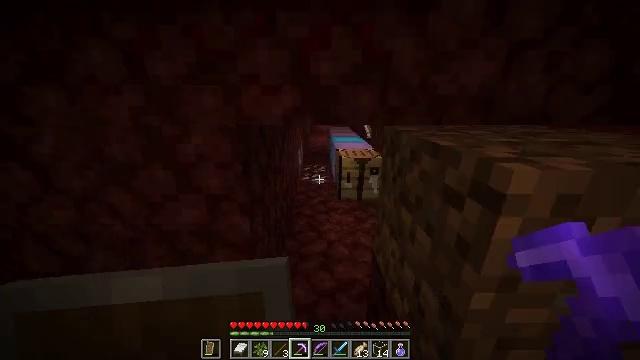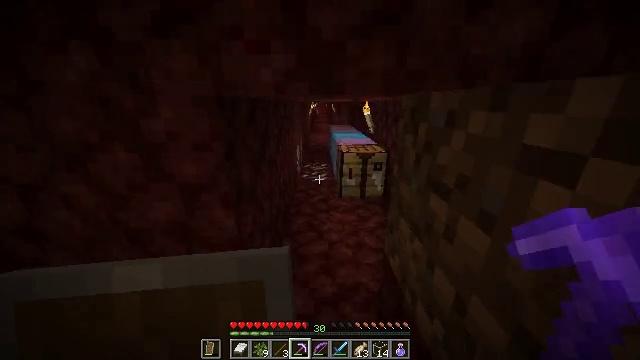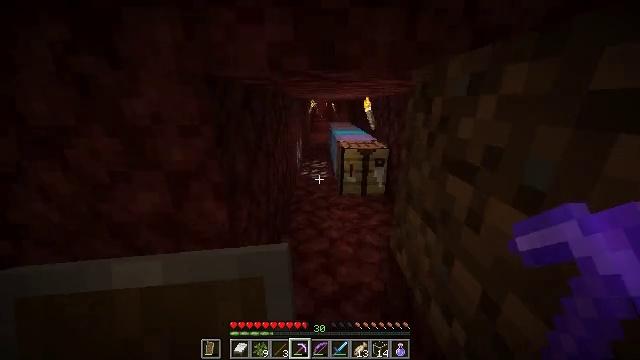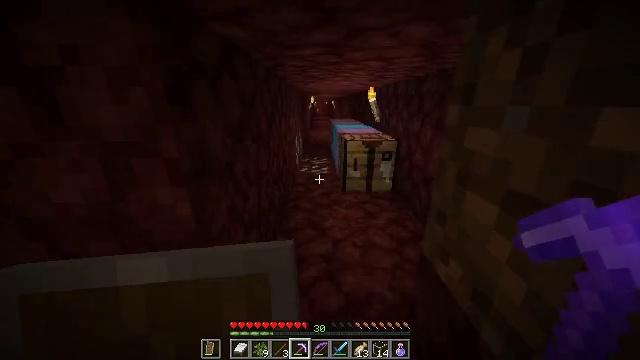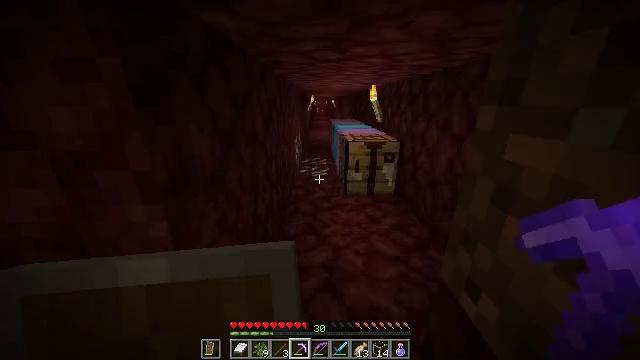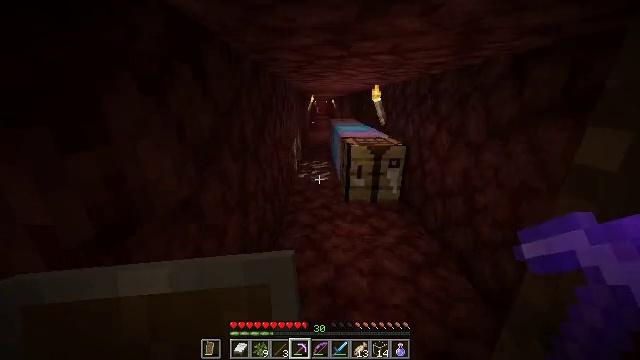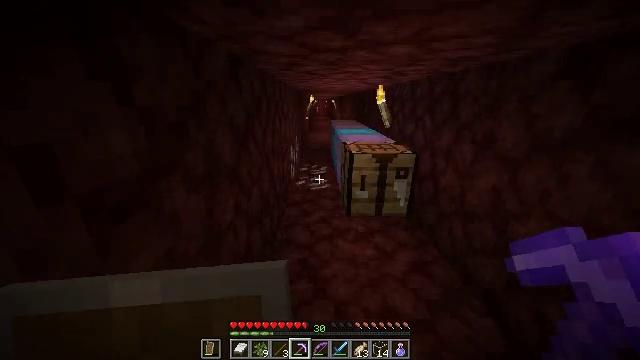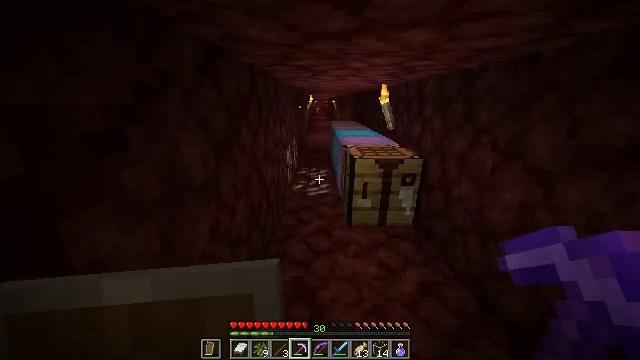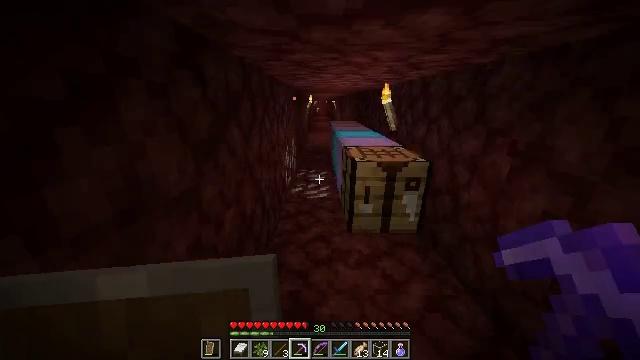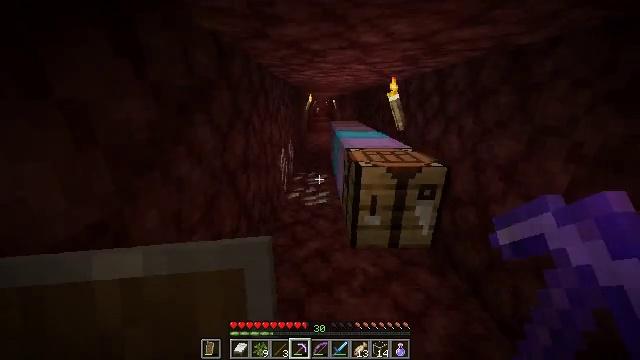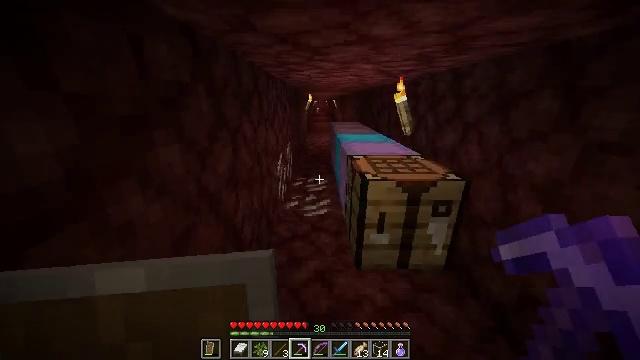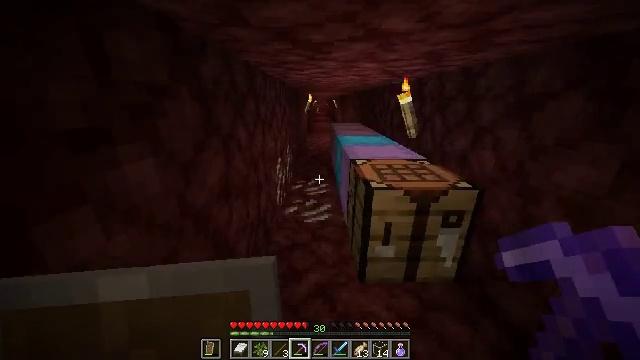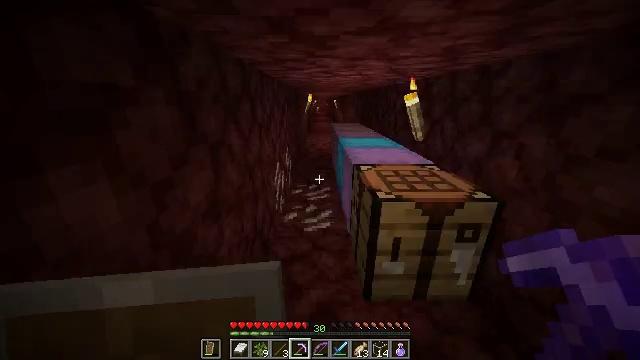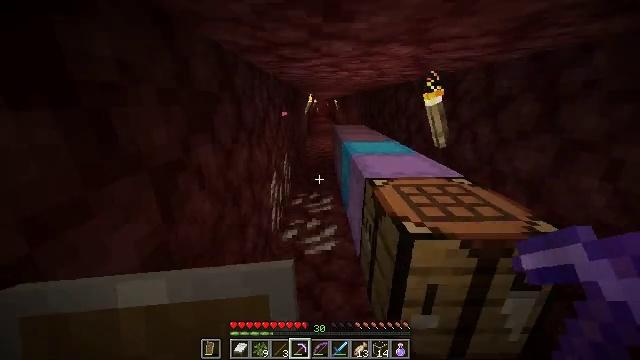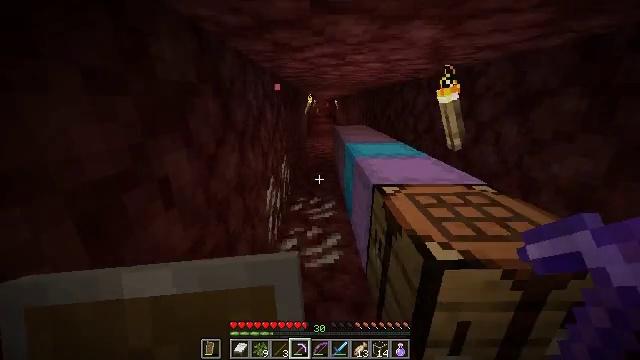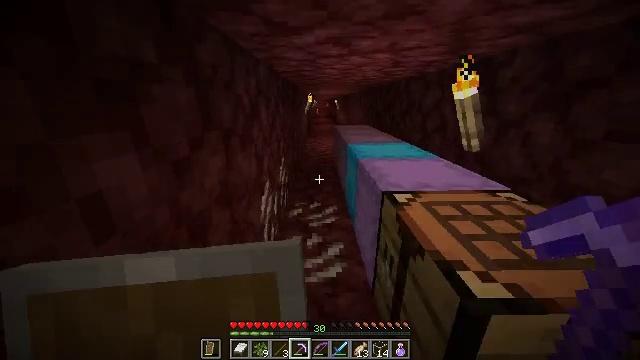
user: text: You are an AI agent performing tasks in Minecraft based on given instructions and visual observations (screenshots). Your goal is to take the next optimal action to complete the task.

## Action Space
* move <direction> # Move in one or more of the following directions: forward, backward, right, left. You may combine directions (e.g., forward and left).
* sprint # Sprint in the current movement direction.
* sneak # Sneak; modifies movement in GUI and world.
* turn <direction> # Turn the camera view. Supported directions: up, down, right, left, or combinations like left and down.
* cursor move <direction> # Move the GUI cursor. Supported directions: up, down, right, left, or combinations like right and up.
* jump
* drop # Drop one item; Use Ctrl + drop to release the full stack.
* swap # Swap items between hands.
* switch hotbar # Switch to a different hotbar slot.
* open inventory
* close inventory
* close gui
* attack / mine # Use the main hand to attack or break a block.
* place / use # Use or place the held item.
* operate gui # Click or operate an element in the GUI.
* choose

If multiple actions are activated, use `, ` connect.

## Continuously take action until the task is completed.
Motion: motion action
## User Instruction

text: Mine nether bricks.
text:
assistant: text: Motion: move forward
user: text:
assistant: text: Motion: move forward
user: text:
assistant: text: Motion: move forward
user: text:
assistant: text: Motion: move forward
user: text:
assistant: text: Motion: move forward
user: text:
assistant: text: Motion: move forward
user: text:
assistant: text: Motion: move forward
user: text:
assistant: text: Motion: move forward
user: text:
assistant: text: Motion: move forward
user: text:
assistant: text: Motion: move forward
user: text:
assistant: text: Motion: move forward
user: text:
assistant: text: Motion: move forward
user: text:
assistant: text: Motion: move forward
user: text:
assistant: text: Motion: move forward
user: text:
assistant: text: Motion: move forward
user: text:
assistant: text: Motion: move forward
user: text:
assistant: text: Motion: move forward
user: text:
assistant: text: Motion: move forward and move left, turn right
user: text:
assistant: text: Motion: move forward and move left, turn right
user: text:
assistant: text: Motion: move forward and move left, turn right
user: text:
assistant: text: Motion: move forward and move left, turn right
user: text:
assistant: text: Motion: move forward and move left, turn right
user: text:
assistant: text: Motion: move forward and move left, turn right
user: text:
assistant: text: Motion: move forward and move left, turn right
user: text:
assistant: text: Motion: move forward and move left, turn right
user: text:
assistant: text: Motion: move forward and move left, turn right
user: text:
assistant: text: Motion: move forward and move left, turn right and down
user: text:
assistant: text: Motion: move left, turn right
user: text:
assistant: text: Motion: move left, turn right
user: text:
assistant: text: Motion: turn right and down